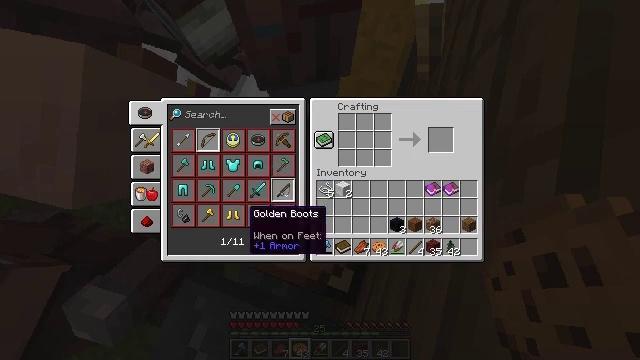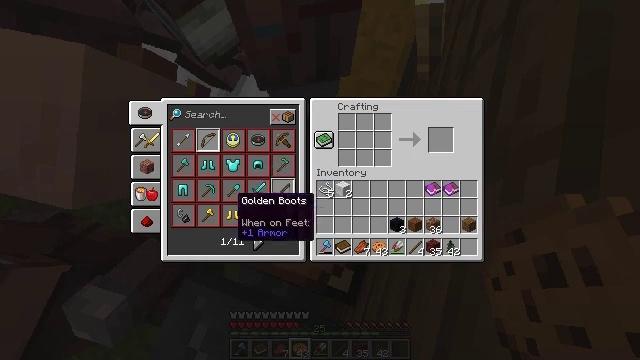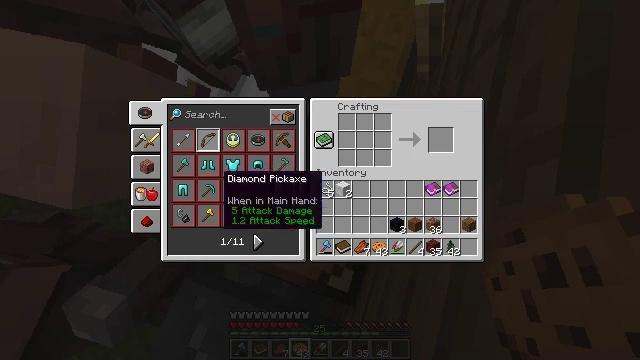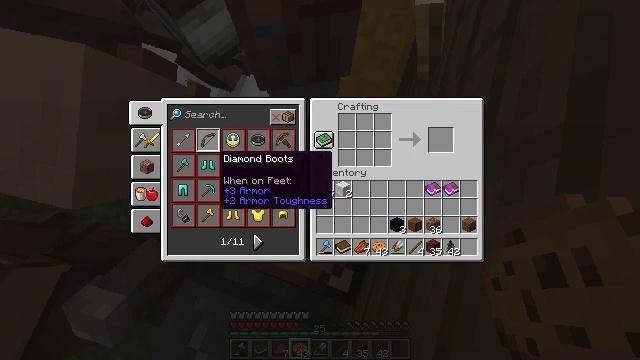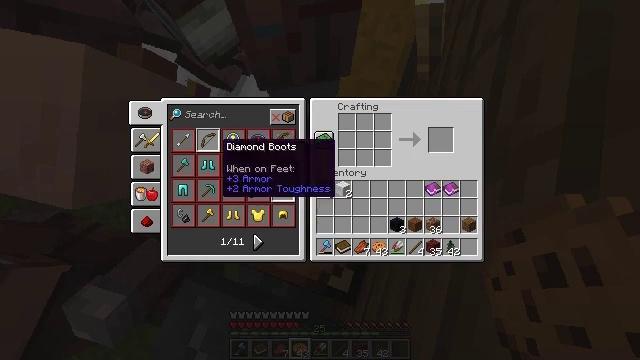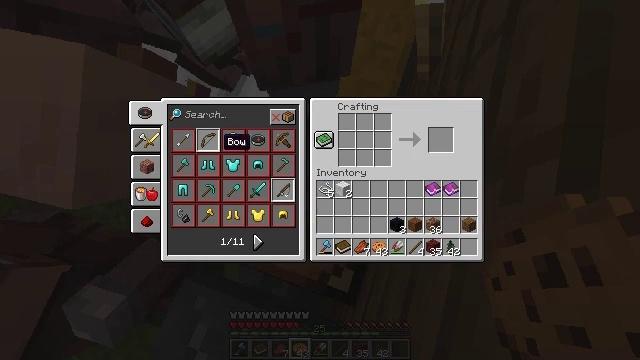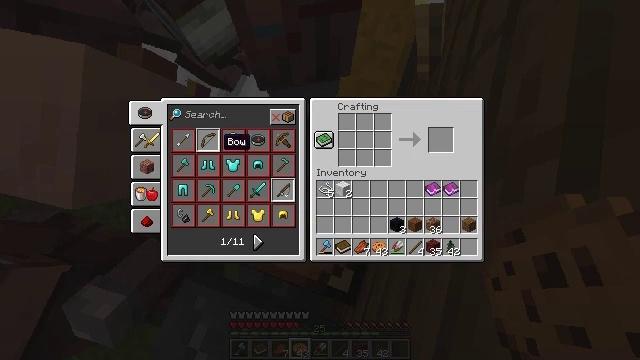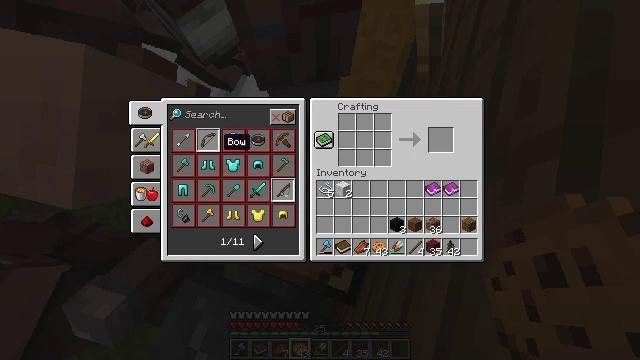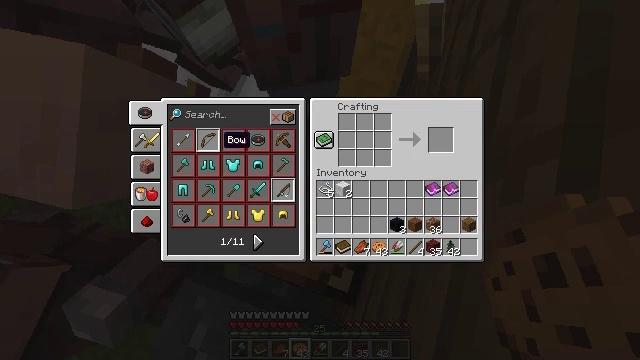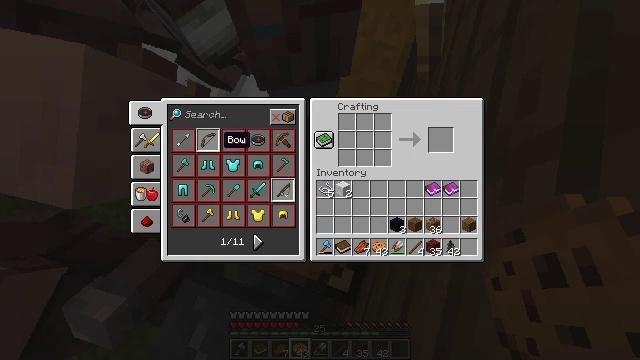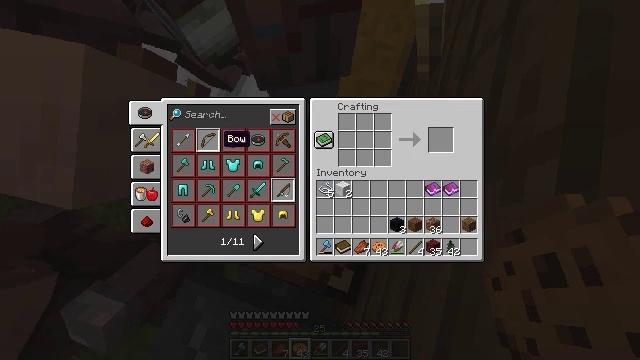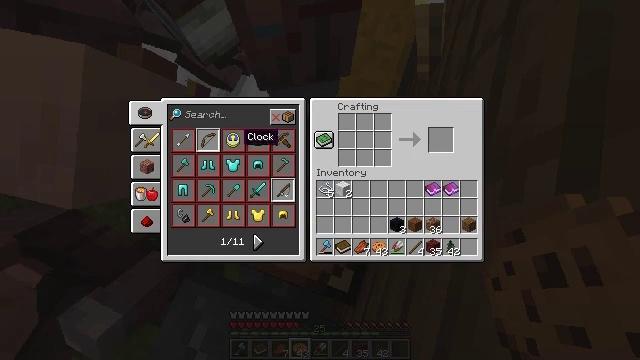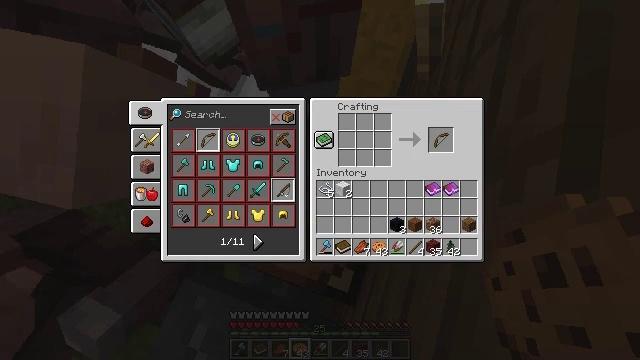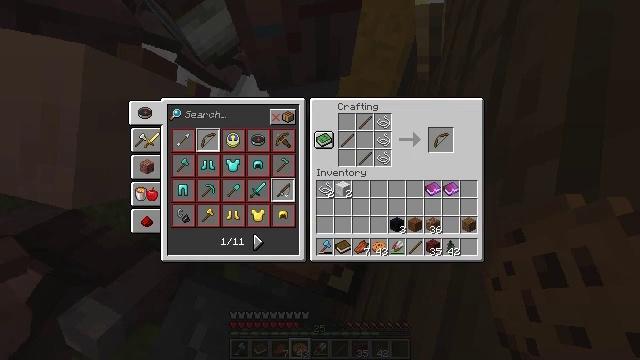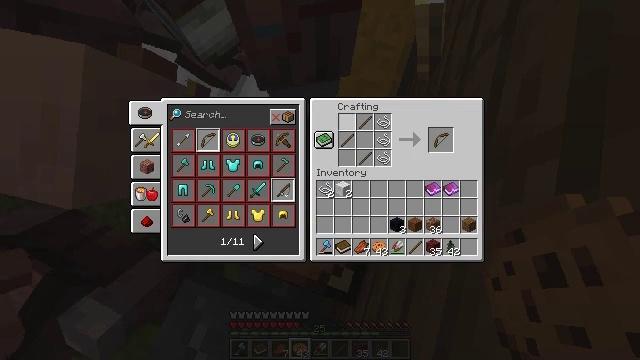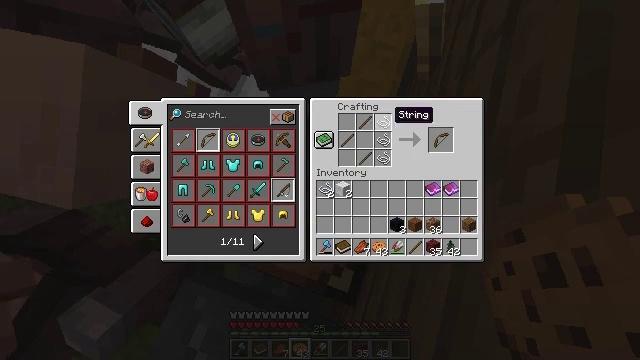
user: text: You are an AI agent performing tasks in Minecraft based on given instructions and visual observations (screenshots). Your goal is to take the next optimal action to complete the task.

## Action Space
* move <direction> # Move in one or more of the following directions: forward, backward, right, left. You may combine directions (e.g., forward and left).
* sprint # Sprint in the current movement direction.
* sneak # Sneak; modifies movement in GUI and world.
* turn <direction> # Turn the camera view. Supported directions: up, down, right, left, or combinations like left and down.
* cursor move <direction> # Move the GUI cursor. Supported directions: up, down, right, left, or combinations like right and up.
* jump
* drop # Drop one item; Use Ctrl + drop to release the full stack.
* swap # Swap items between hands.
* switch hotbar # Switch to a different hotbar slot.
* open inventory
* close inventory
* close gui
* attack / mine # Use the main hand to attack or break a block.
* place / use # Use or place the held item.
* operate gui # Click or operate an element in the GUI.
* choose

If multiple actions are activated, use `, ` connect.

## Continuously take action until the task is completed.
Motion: motion action
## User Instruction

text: Open the crafting table and make a bow.
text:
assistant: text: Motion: cursor move left and up
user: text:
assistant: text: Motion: cursor move left and up
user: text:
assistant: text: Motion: cursor move up
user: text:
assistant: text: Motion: cursor move up
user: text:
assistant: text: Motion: no_op
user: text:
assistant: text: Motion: no_op
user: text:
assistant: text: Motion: operate gui
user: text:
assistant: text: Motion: operate gui
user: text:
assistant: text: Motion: operate gui
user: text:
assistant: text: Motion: no_op
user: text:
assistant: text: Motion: cursor move right
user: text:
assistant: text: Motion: cursor move right and up
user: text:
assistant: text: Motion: cursor move right and up
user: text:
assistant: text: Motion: cursor move right
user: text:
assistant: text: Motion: cursor move right
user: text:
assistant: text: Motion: cursor move right
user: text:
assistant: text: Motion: no_op
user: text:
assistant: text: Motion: cursor move right
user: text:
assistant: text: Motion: no_op
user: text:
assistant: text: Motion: no_op
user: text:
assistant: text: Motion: no_op
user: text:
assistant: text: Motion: no_op
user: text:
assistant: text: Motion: no_op
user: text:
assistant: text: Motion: operate gui
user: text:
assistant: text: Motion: operate gui
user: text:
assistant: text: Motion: operate gui
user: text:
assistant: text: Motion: cursor move left and down
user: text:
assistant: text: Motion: cursor move left and down
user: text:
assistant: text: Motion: no_op